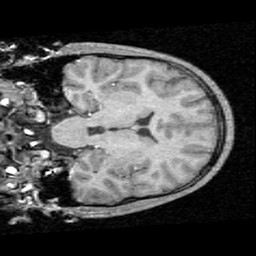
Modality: T1w
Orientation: coronal
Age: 18
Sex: male